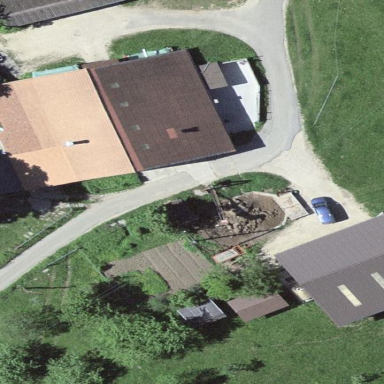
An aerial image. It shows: Farmyard area.